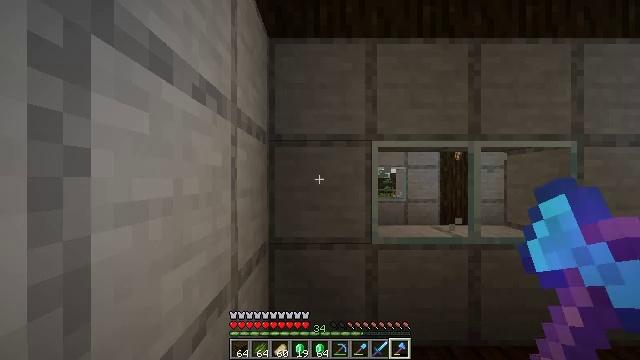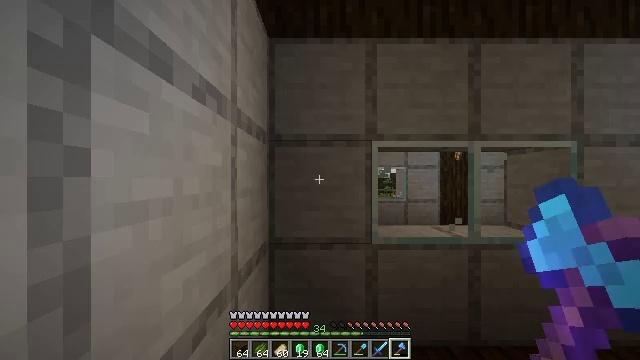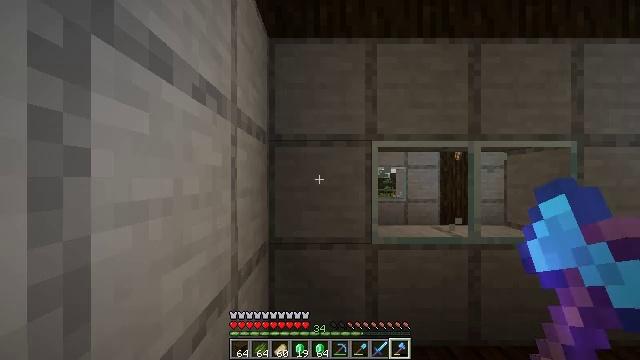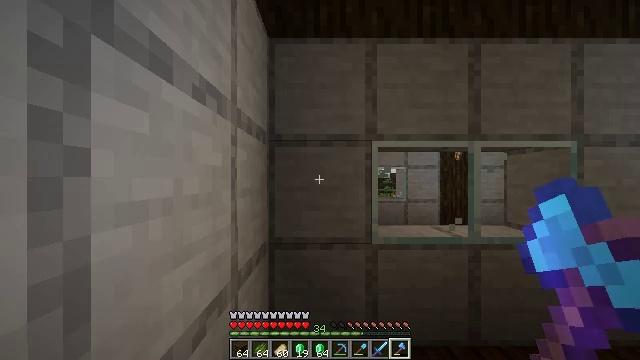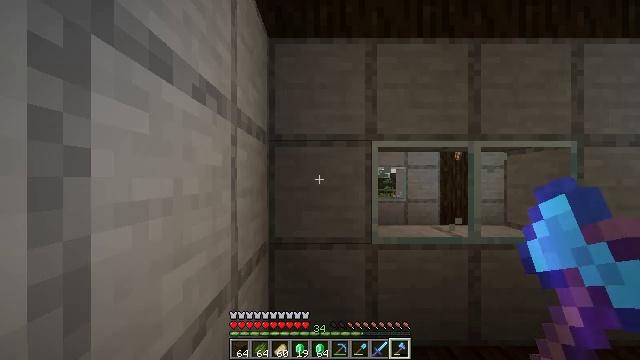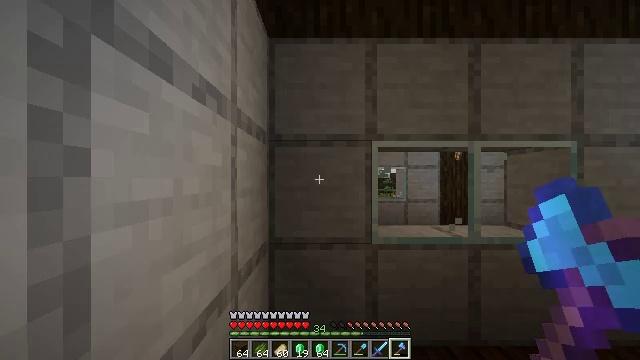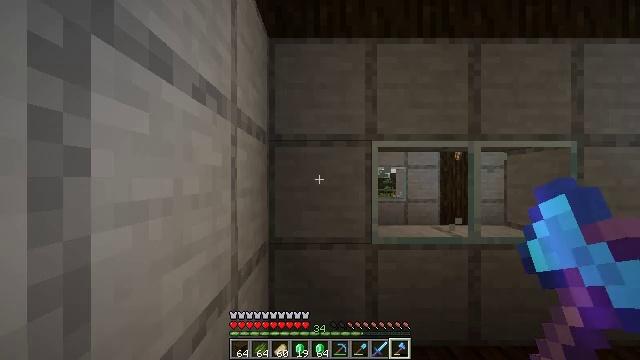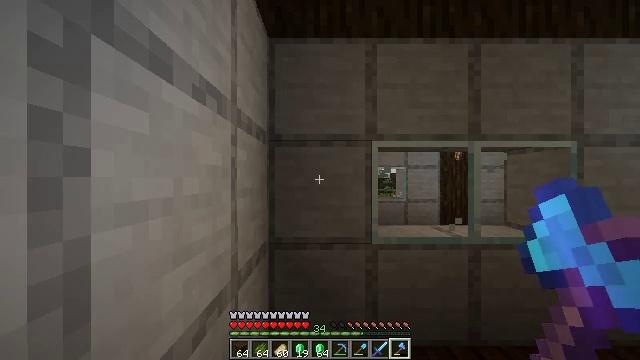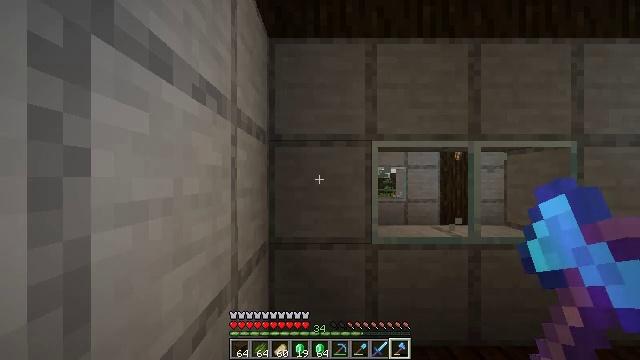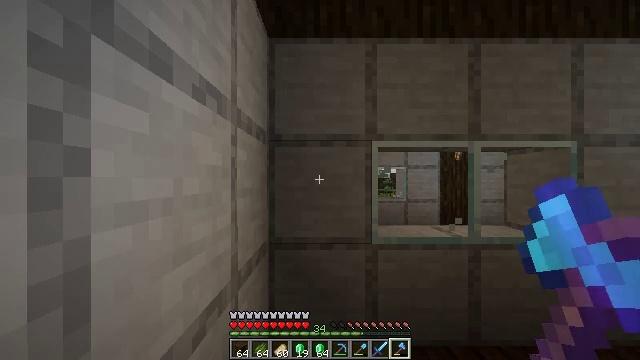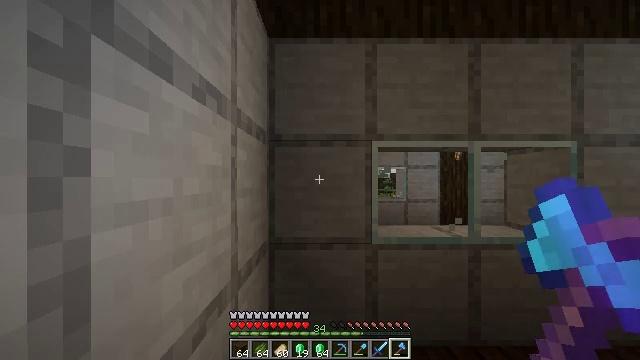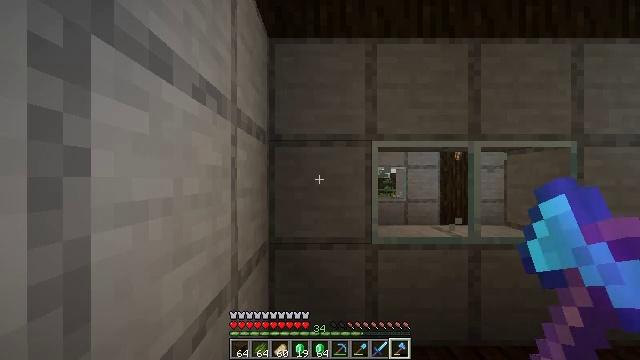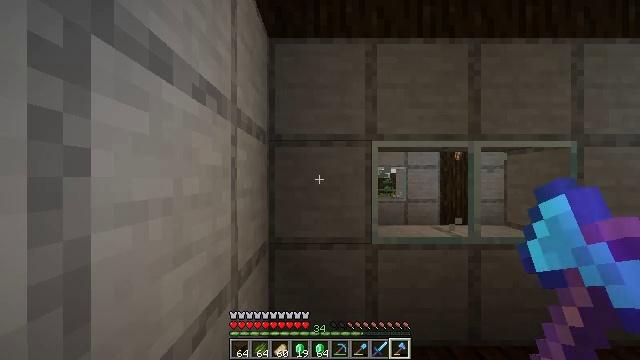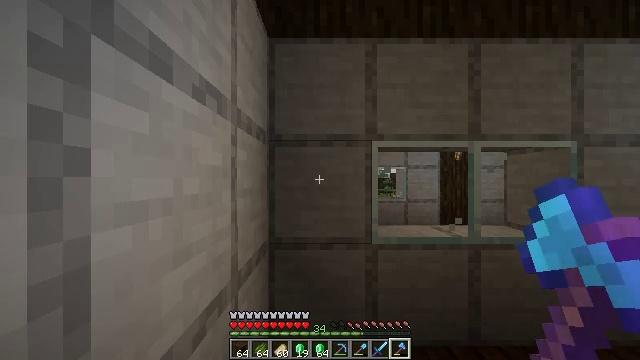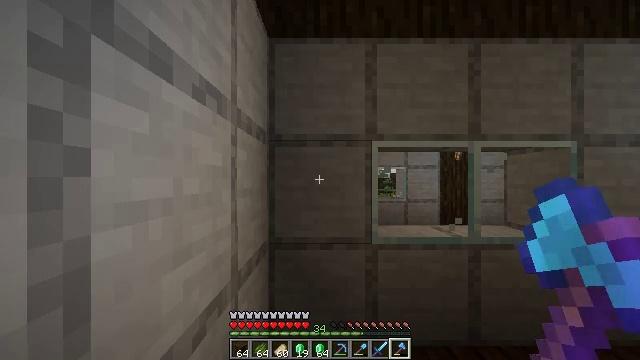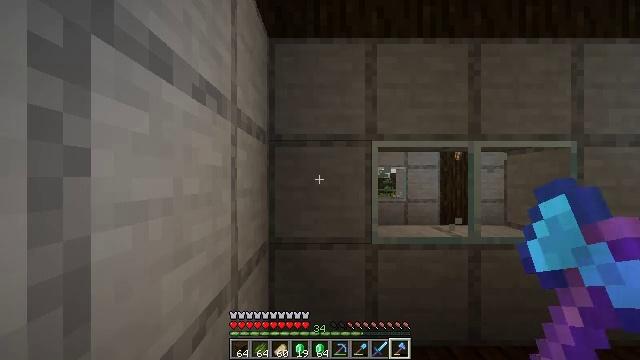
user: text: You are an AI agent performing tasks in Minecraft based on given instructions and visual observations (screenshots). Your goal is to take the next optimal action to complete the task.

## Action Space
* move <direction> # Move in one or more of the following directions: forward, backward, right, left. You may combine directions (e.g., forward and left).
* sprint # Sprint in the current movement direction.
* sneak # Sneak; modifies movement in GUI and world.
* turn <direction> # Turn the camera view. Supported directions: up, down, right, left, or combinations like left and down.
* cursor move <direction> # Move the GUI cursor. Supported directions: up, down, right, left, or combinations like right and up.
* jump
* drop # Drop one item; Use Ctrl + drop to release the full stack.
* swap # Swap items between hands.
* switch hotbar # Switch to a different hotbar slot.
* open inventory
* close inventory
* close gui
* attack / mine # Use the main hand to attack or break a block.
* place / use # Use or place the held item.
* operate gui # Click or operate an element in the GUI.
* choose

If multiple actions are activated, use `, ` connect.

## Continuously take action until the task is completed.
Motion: motion action
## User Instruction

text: Collect sugar cane near water sources.
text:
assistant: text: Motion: no_op
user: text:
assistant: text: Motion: no_op
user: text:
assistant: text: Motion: no_op
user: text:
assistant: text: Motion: no_op
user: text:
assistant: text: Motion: no_op
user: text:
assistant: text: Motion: no_op
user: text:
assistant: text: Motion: no_op
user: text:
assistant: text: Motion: no_op
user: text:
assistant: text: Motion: no_op
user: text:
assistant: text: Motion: no_op
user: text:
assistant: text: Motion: no_op
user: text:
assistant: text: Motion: no_op
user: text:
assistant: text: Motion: no_op
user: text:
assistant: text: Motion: no_op
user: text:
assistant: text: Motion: no_op
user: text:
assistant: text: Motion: no_op
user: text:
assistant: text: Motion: no_op
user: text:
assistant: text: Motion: no_op
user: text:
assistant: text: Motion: no_op
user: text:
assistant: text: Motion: no_op
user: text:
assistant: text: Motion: no_op
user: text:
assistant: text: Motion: no_op
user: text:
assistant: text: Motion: no_op
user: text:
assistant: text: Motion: no_op
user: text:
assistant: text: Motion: no_op
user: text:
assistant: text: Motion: no_op
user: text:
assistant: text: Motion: no_op
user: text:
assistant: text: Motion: no_op
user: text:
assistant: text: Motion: no_op
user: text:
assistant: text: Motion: no_op